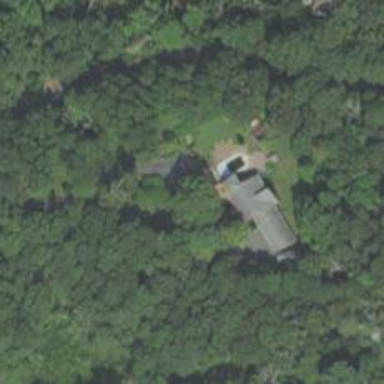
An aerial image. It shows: Driveway.